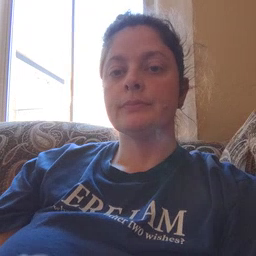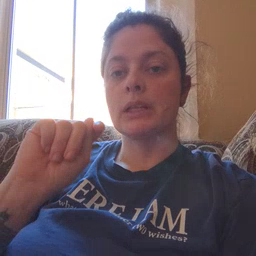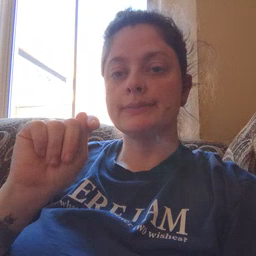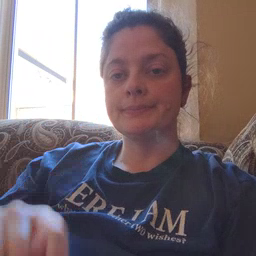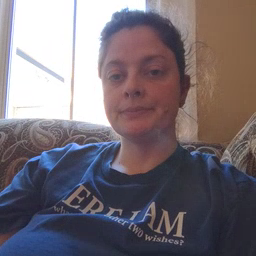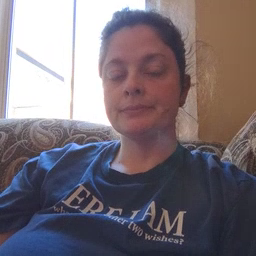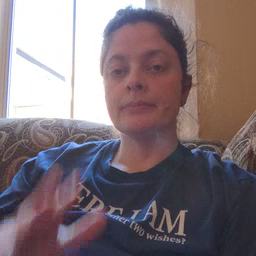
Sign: potty